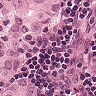
Metastatic tissue present: yes